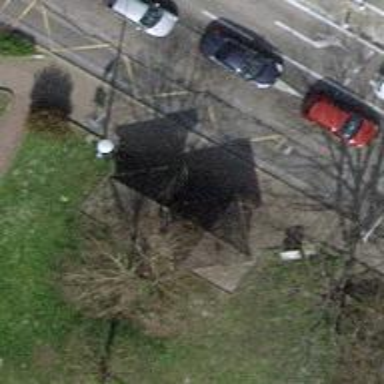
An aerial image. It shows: Sidewalk with platform for public transport. The platform has shelter.